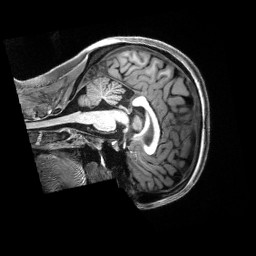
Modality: T1w
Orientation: sagittal
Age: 26
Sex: female
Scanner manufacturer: siemens
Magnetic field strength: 3 T
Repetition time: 2.5 s
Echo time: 0.00222 s